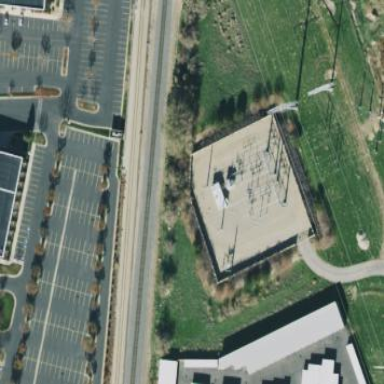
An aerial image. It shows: Power substation.